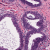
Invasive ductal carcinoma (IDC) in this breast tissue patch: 0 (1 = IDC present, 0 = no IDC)